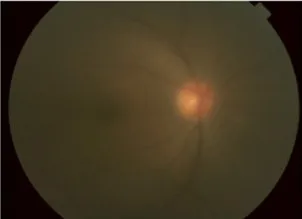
A fundus photograph of the right eye showing vitreous opacity (C).
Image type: ophthalmic_imaging (fundus_photograph)